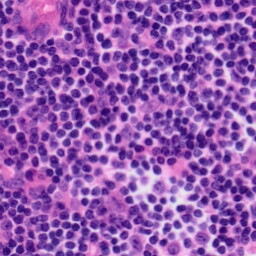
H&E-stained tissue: Tonsil